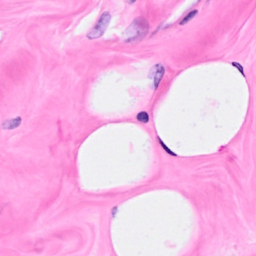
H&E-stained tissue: Breast